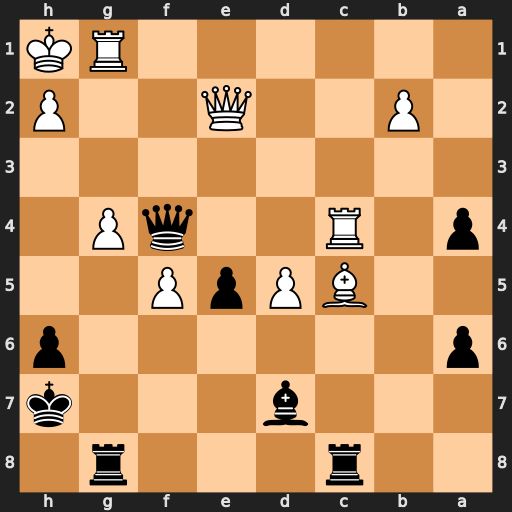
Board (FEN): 2r3r1/3b3k/p6p/2BPpP2/p1R2qP1/8/1P2Q2P/6RK
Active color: b
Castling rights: -
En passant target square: -
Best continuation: Bb5 Rxf4 Bxe2